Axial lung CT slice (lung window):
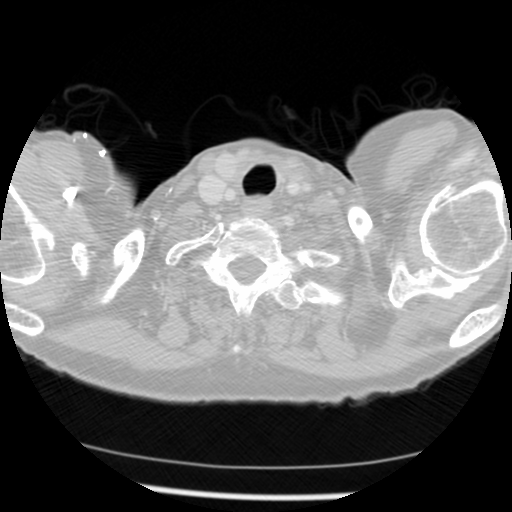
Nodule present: no